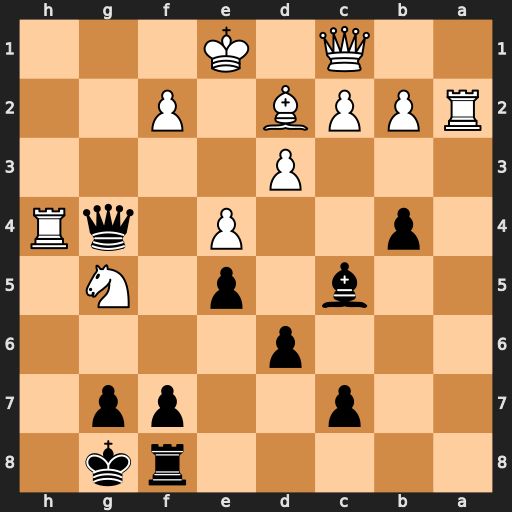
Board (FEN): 5rk1/2p2pp1/3p4/2b1p1N1/1p2P1qR/3P4/RPPB1P2/2Q1K3
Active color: b
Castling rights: -
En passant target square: -
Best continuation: Qg1+ Ke2 Qxf2+ Kd1 Qxh4